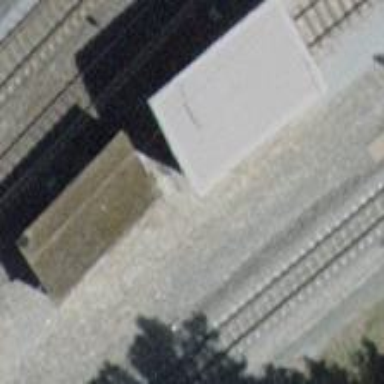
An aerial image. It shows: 1-track yard used for service.